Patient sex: F
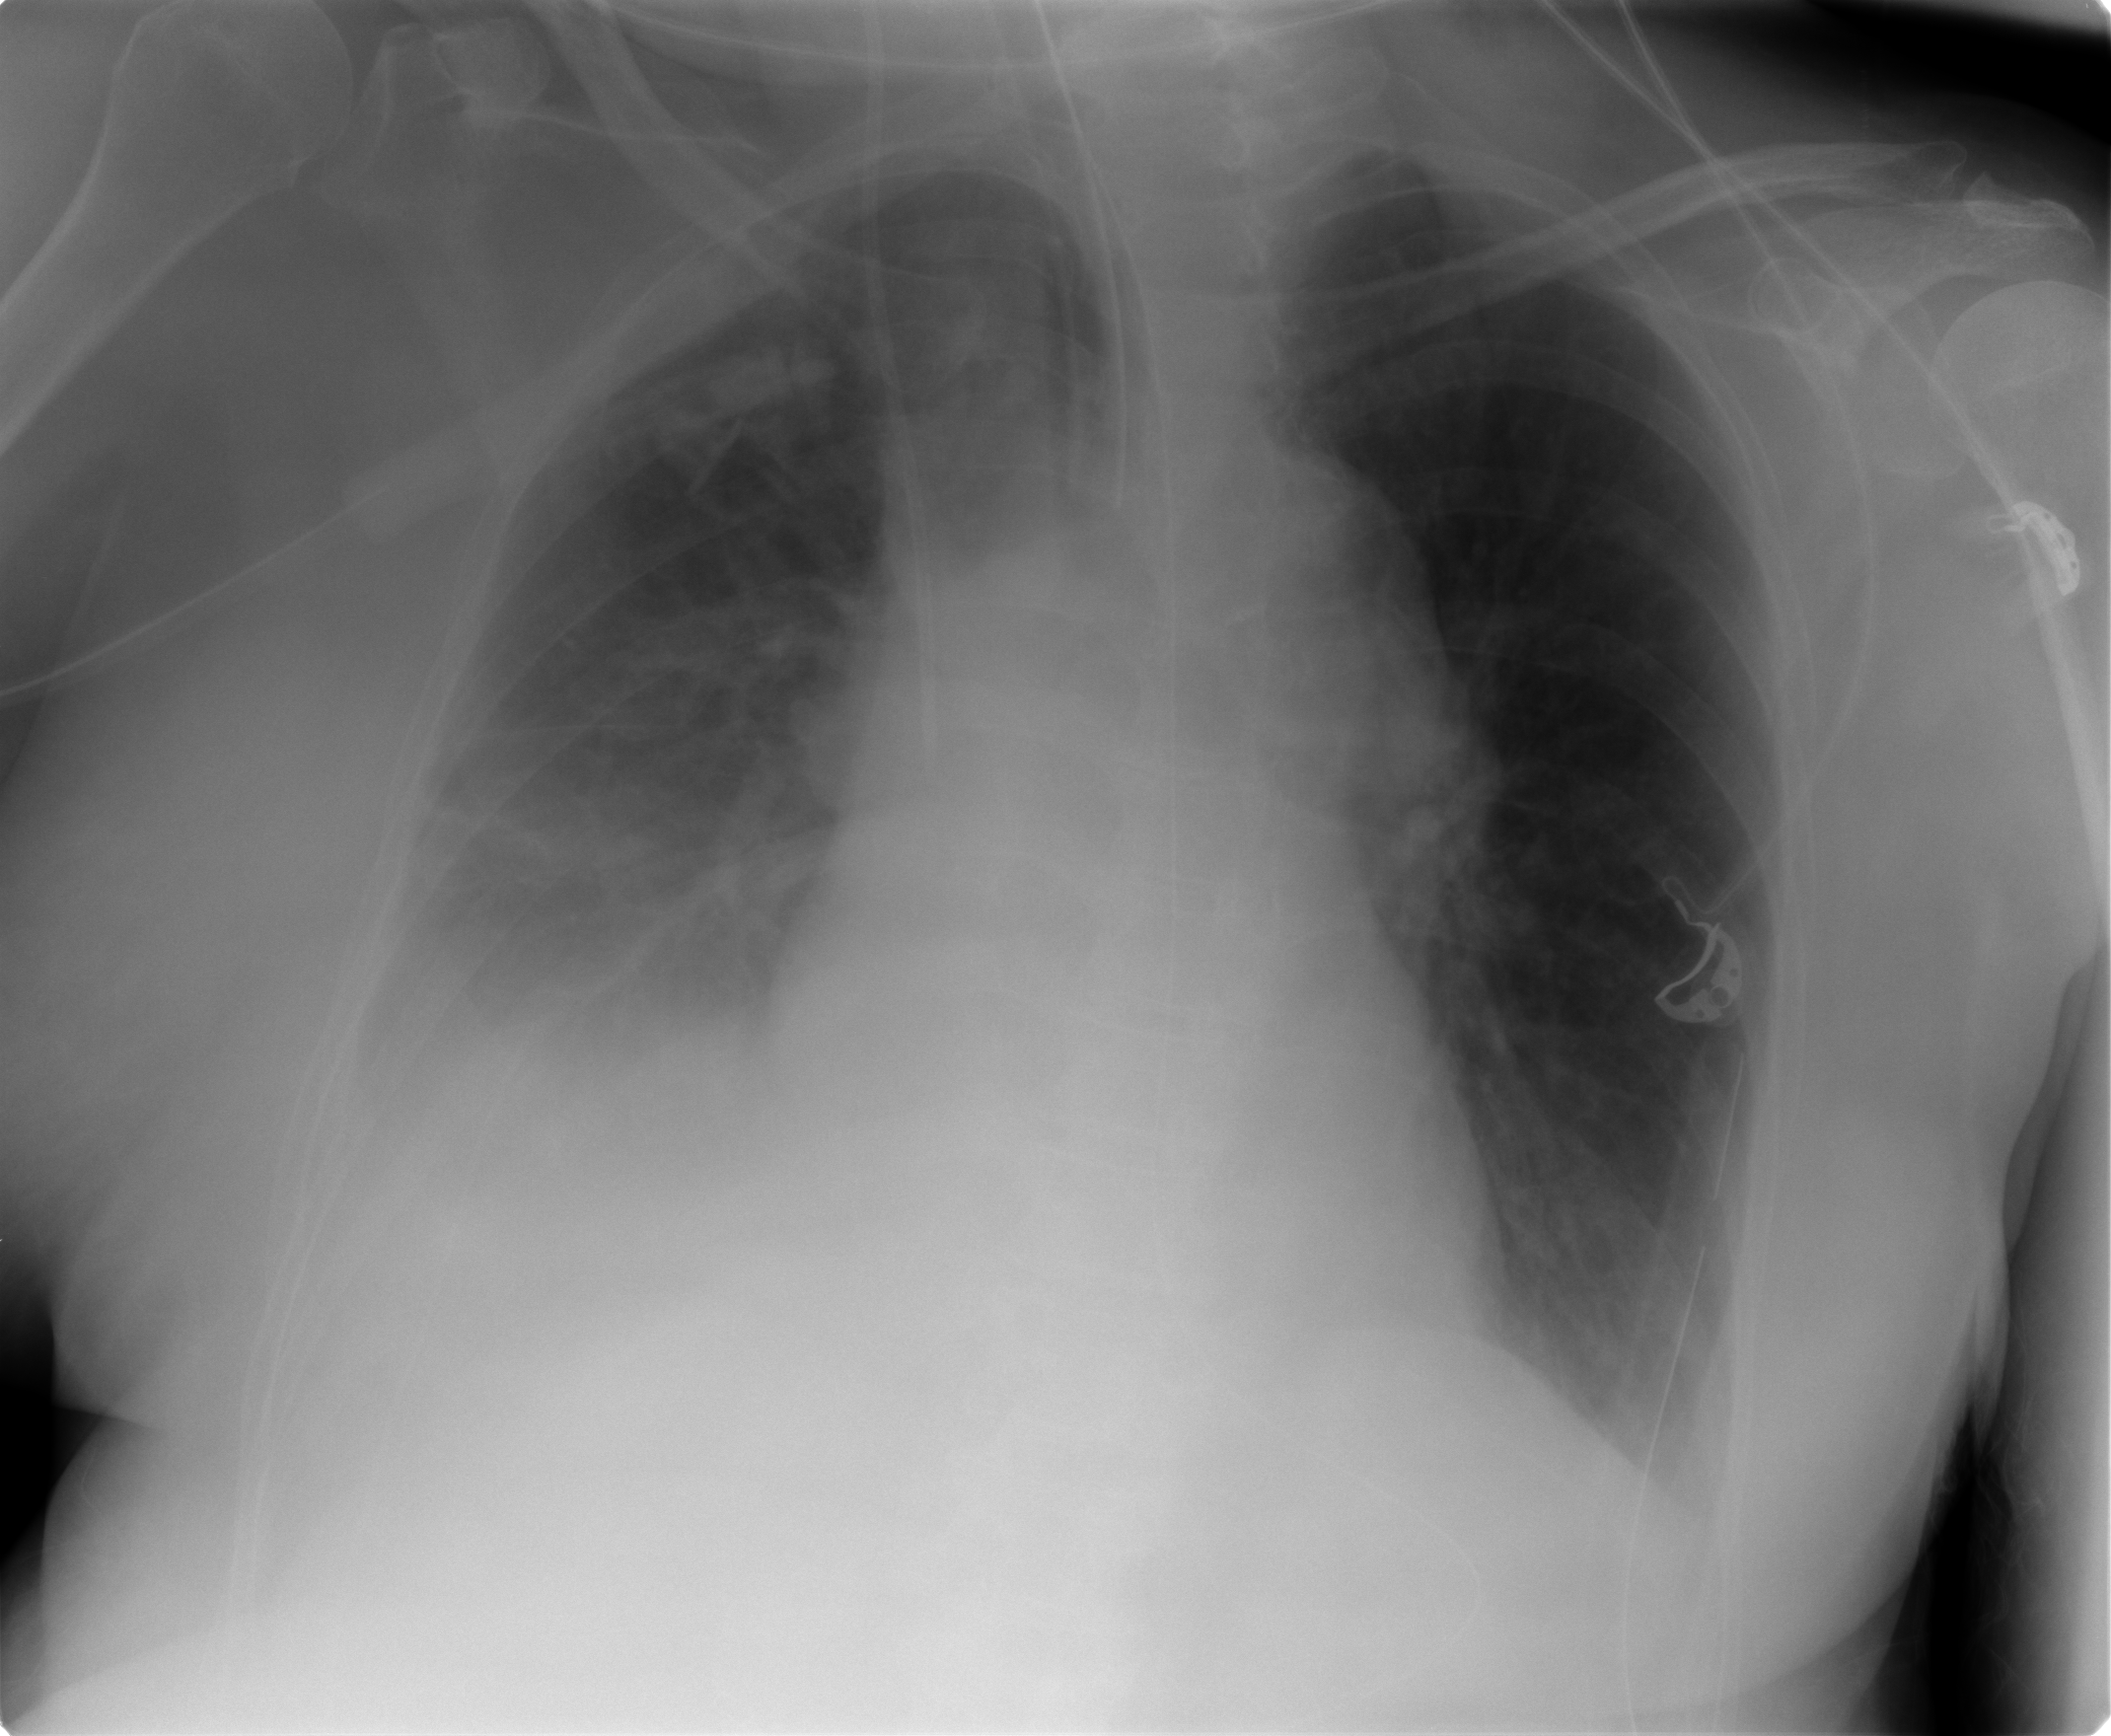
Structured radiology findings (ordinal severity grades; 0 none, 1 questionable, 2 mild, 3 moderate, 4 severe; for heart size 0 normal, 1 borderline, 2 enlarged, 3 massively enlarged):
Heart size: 0
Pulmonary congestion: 0
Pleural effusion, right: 3
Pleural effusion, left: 0
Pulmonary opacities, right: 0
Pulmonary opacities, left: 0
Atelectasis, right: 2
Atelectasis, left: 0